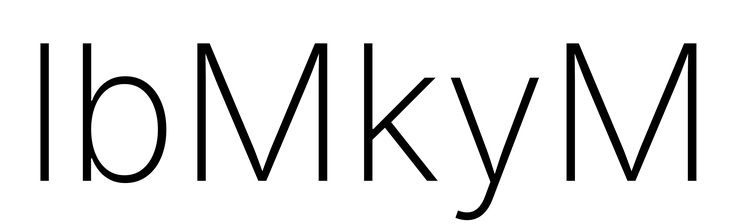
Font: Inter_ExtraLight